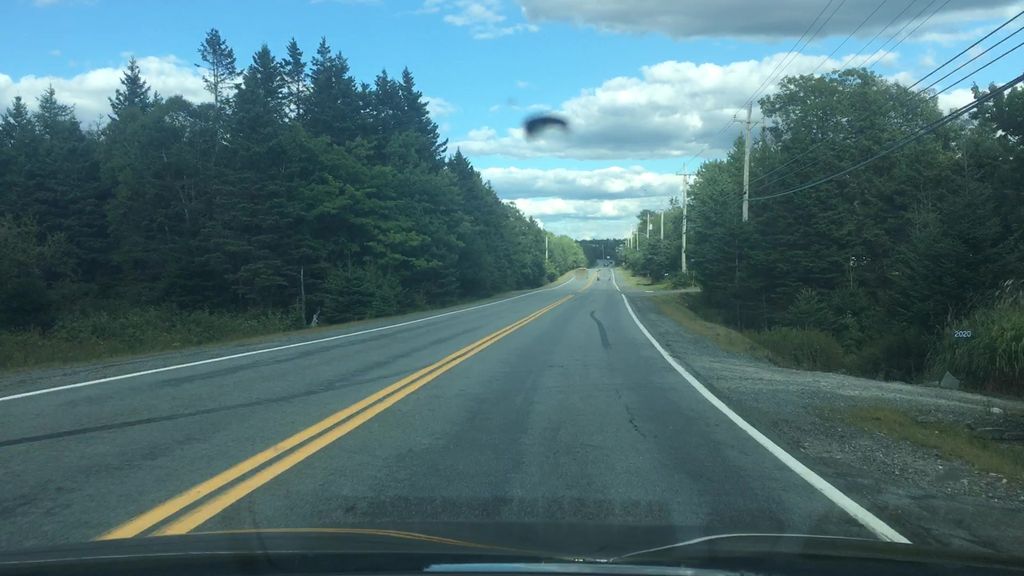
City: halifax